Question: I have a website <URL>
But block of menu display behind logo.
.navigation class has position is absolute, z-index is 3. Logo has position is absolute. z-index is 2. And block has z-index is 10. But block of menu cannot display in fron of logo.
Please help me this issue!

'''
*
{
margin: 0;
padding: 0;
text-decoration: none;
list-style: none;
border: none;
outline: none;
}
@font-face
{
font-family: UTM_Alberta_Heavy;
src: url("/Styles/CSS/Font/UTM_Alberta_Heavy/UTM ALBERTA HEAVY.TTF");
}
@font-face
{
font-family: Pristina;
src: url("/Styles/CSS/Font/Pristina/PRISTINA_0.TTF");
}
@font-face
{
font-family: UVN_Van;
src: url("/Styles/CSS/Font/UVN_Van/UVNVAN_R.TTF");
}
@font-face
{
font-family: UTM_Pierre;
src: url("/Styles/CSS/Font/UTM_Pierre/UTM PIERRE.TTF");
}
@font-face
{
font-family: UVN_MAU_TIM_1;
src: url("/Styles/CSS/Font/UVN_Mau_Tim_1/UVNMAUTIM1.TTF");
}
@font-face
{
font-family: UVN_MAU_TIM_2;
src: url("/Styles/CSS/Font/UVN_Mau_Tim_2/UVNMAUTIM2.TTF");
}
@font-face
{
font-family: UTM_DINH_TRAN;
src: url("/Styles/CSS/Font/UTM_Dinh_Tran/UTM DINH TRAN.TTF");
}
@font-face
{
font-family: UVN_Tin_Tuc_Nhe;
src: url("/Styles/CSS/Font/UVN_Tin_Tuc_Nhe/UVNTINTUCNHE_R.TTF");
}
@font-face
{
font-family: MuaThu;
src: url("/Styles/CSS/Font/MuaThu/UVNMUATHU.TTF");
}
@font-face
{
font-family: Caolanh;
src: url("/Styles/CSS/Font/Caolanh/CAOLANH.TTF");
}
.img
{
float: left;
width: 100%;
height: 100%;
}
.link
{
float: left;
width: 100%;
height: 100%;
}
h1
{
font-weight: normal;
}
body, .line-fix-parent-width, .container, .header
{
float: left;
width: 100%;
}
body
{
background-color: #381004;
background-image: url("/Design/bg.png");
}
.container
{
}
/* CSS for navigation-left */
.navigation
{
float: left;
width: 100%;
height: 72px;
background-color: rgba(253,230,199,1);
background-image: url("/Design/nav-bg.png");
background-repeat: repeat;
position: fixed;
top: 0;
z-index: 2;
}
/*CSS For navigation*/
.navigation-wrapper
{
float: left;
width: 73.206%;
margin-left: 13.397%;
}
.nav
{
float: left;
width: 39%;
}
navigation-left
{
float: left;
}
.navigation-right
{
float: right;
}
.nav ul
{
float: left;
width: 100%;
}
.nav ul li
{
float: left;
font-family: UVN_Van;
}
.nav ul li a
{
padding: 13px;
color: #FFF;
font-size: 13px;
float: left;
}
.nav > ul > li
{
margin-top: 16px;
}
.nav > ul > li > a
{
padding: 13px;
}
.nav li.active
{
background-color: rgba(255, 255, 255, 0.2);
border-top-left-radius: 3px;
border-top-right-radius: 3px;
border-bottom-left-radius: 3px;
border-bottom-right-radius: 3px;
}
.nav li.active > a
{
color: #FFF;
}
.nav > ul li:hover
{
background-color: #fde6c7;
}
.nav > ul li:hover a
{
color: #FFF;
}
.nav > ul > li:hover
{
border-top-left-radius: 3px;
border-top-right-radius: 3px;
border-bottom-left-radius: 3px;
border-bottom-right-radius: 3px;
color: #FFF;
background-color: rgba(255, 255, 255, 0.2);
}
.nav > ul > li.has-sub > ul
{
top: 99%;
left: 0;
z-index: 10;
}
.nav > ul > li.has-sub
{
border-top-left-radius: 3px;
border-top-right-radius: 3px;
}
.has-sub span.arrow
{
text-align: center;
margin-left: 3px;
}
.nav > ul > li.has-sub > span.arrow
{
float: left;
width: 100%;
text-align: center;
margin-top: -6px;
margin-left: 0px;
}
.has-sub
{
position: relative;
}
.has-sub > ul
{
position: absolute;
top: -1px;
left: 225px;
/*display: none;*/
width: 100%;
height: 0px;
overflow: hidden;
transition: all .4s linear;
}
.has-sub > ul > li
{
background-color: rgba(55, 109, 173, 0.8);
width: 225px;
height: 0px;
overflow: hidden;
border-top: 1px solid #C0C0C0;
padding-left: 0;
padding-right: 0;
text-align: left;
}
.has-sub > ul > li:first-child
{
/*border-top: none;*/
/*border-top-left-radius: 3px;
border-top-right-radius: 3px;*/
}
.has-sub > ul > li:last-child
{
border-bottom-left-radius: 3px;
border-bottom-right-radius: 3px;
}
.has-sub > ul li a, .has-sub > ul li:hover a
{
color: #FFF;
}
.has-sub:hover > ul
{
/*display: block;*/
width: 225px;
height: auto;
}
.has-sub:hover > ul > li
{
float: left;
width: 100%;
height: auto;
}
.has-sub > ul > li:hover
{
background-color: rgba(55, 109, 173, 0.6);
}
/*CSS For navigation - End*/
.navi-hr
{
float: left;
width: 100%;
height: 7px;
background-color: #2e72cd;
position: fixed;
top: 72px;
z-index: 1;
}
/*CSS for Logo*/
.logo
{
float: left;
width: 14.348%;
height: 100px;
border-left: 5px solid #2e72cd;
border-right: 5px solid #2e72cd;
border-bottom: 5px solid #2e72cd;
border-bottom-left-radius: 15px;
border-bottom-right-radius: 15px;
position: fixed;
top: 0;
left: 42.326%;
/*background-color: #f9d7a2;*/
background: #feffff; /* Old browsers */
background: -moz-linear-gradient(top, #feffff 0%, #8db9f3 0%, #ddf1f9 0%, #a0d8ef 100%); /* FF3.6+ */
background: -webkit-gradient(linear, left top, left bottom, color-stop(0%,#feffff), color-stop(0%,#8db9f3), color-stop(0%,#ddf1f9), color-stop(100%,#a0d8ef)); /* Chrome,Safari4+ */
background: -webkit-linear-gradient(top, #feffff 0%,#8db9f3 0%,#ddf1f9 0%,#a0d8ef 100%); /* Chrome10+,Safari5.1+ */
background: -o-linear-gradient(top, #feffff 0%,#8db9f3 0%,#ddf1f9 0%,#a0d8ef 100%); /* Opera 11.10+ */
background: -ms-linear-gradient(top, #feffff 0%,#8db9f3 0%,#ddf1f9 0%,#a0d8ef 100%); /* IE10+ */
background: linear-gradient(to bottom, #feffff 0%,#8db9f3 0%,#ddf1f9 0%,#a0d8ef 100%); /* W3C */
filter: progid:DXImageTransform.Microsoft.gradient( startColorstr='#feffff', endColorstr='#a0d8ef',GradientType=0 ); /* IE6-9 */
z-index: 3;
}
.res-name
{
margin-top: 15px;
color: #04326b;
font-family: UVN_Mau_Tim_1;
font-size: 34px;
text-align: center;
font-weight: normal;
text-transform: uppercase;
}
.res-type
{
margin-top: 5px;
}
.res-cat
{
float: left;
width: 34%;
color: #04326b;
font-family: Caolanh;
font-size: 35px;
text-align: center;
font-weight: normal;
}
.sp
{
float: left;
width: 27%;
margin: 11% 2% 0 4%;
height: 1px;
background-color: #04326b;
}
.sp-left
{
}
.sp-right
{
}
/*CSS for Logo - End*/
.wrapper
{
float: left;
width: 73.206%;
margin-top: 80px;
margin-left: 13.397%;
}
/*CSS for slideshow*/
.horizontal-slideshow
{
float: left;
width: 99.2%;
height: 401px;
padding: 0.4%;
border: 1px solid #99c3fa;
background-color: #2e72cd;
position: relative;
}
/*CSS for Language bar*/
.icon-bar
{
width: 18.8%;
height: 8.728%;
position: absolute;
top: 1%;
right: 0.4%;
}
.lang-bar
{
background: rgba(255,255,255,0.6);
}
.lang-bar
{
float: left;
width: 100%;
height: 100%;
}
.lang-item
{
float: left;
width: 47%;
height: 63%;
margin-left: 3%;
margin-top: 3%;
}
.lang-item a
{
float: left;
width: 100%;
height: 100%;
}
.lang-icon
{
float: left;
width: 34.722%;
margin-right: 3%;
height: 100%;
}
.lang-name
{
float: left;
width: 62.265%;
height: 100%;
}
.lang-name span
{
float: left;
width: 100%;
height: 100%;
margin-top: 6%;
font-size: 13px;
font-family: UVN_Van;
color: #545454;
}
/*CSS for Service bar*/
.service
{
float: left;
width: 100%;
padding: 0.9% 0 1.7%;
}
.service-box
{
float: left;
width: 19.6%;
height: 123px;
margin-right: 0.5%;
background-color: #FFF;
position: relative;
}
.service-box:last-child
{
margin-right: 0;
}
.service-title
{
float: left;
width: 93%;
position: absolute;
top: 10%;
}
.service-title-tren
{
color: #96bff5;
float: left;
width: 91%;
font-family: "MuaThu";
font-size: 20px;
padding-left: 9%;
text-shadow: 1px 1px 0 rgba(0, 0, 0, 1);
}
.service-title-duoi
{
float: left;
width: 92%;
padding-left: 8%;
font-family: 'Times New Roman';
font-size: 25px;
font-weight: bold;
color: #96bff5;
text-shadow: 1px 1px 0px rgba(0, 0, 0, 1);
}
/*End*/
.special-seperate
{
float: left;
width: 100%;
height: 47px;
background-image: url("/Design/title-bg.png");
background-repeat: no-repeat;
background-size: 100% 100%;
}
.special-seperate-title
{
float: left;
width: auto;
margin-left: 1%;
margin-right: 1%;
margin-top: 2.2%;
font-family: 'Times New Roman';
font-size: 15px;
font-weight: normal;
color: #FFF;
text-transform: uppercase;
}
.arrow
{
float: left;
width: 4.2%;
margin-top: 2.2%;
}
.body-wrapper
{
float: left;
width: 100%;
}
.lbody
{
float: left;
width: 75.3%;
margin-right: 1.6%;
}
.content
{
float: left;
width: 96.8%;
border: 1px solid #99c3fa;
padding: 1.778% 1.504% 0.957%;
font-family: Arial;
font-size: 13px;
color: #FFF;
text-align: justify;
border-radius: 3px;
line-height: 16px;
background-color: #2e72cd;
background-image: url("/Design/hoavan.png");
background-repeat: no-repeat;
background-position: top right;
}
.content img
{
max-width: 100%;
}
.content-detail
{
float: left;
width: 100%;
}
.m-read-more
{
float: left;
width: 100%;
margin-top: 2px;
text-align: right;
font-style: italic;
color: #FFF;
}
.block
{
float: left;
}
.video-block
{
float: left;
width: 35.157%;
margin-right: 2.6%;
margin-top: 27px;
/*margin-bottom: 18px;*/
}
.photo-block
{
float: left;
width: 62.243%;
margin-top: 27px;
/*margin-bottom: 18px;*/
}
.block-title
{
float: left;
width: 100%;
margin-bottom: 9px;
}
.block-title h1
{
float: left;
width: 100%;
font-family: 'Times New Roman';
font-size: 15px;
text-transform: uppercase;
color: #FFF;
}
.block-content
{
float: left;
border: 1px solid #99c3fa;
background-color: #2e72cd;
}
.video-block .block-content
{
width: 95.5%;
height: 204px;
padding: 2.222%;
position: relative;
}
.play
{
float: left;
width: 10.778%;
height: 14.509%;
position: absolute;
top: 42.944%;
left: 45.111%;
opacity: 0.2;
transition: all 0.2s ease-in-out;
}
.play:hover, .video-block .block-content:hover .play
{
opacity: 1;
width: 19.778%;
height: 24.509%;
top: 37.944%;
left: 40.111%;
}
.photo-block .block-content
{
width: 97%;
height: 204px;
padding: 1.366%;
}
.photo-wrapper
{
float: left;
width: 94.774%;
padding: 3.2% 1.493% 0.64% 3.627%;
background-color: #4e8fe6;
height: 91%;
overflow: hidden;
}
.photo-item
{
float: left;
width: 31%;
height: 82px;
margin-right: 2.254%;
margin-bottom: 2.654%;
}
.rbody
{
float: left;
width: 23.1%;
}
.booking-block
{
width: 100%;
}
.contact-block
{
width: 100%;
margin-top: 27px;
}
.contact-wrapper
{
float: left;
width: 86.725%;
height: 86.225%;
padding: 6.637%;
background-color: #4e8fe6;
}
.booking-block .block-content, .contact-block .block-content
{
width: 94.5%;
height: 170px;
padding: 2.722%;
background-color: #2e72cd;
}
.contact-block .block-content
{
min-height: 203px;
}
.phone
{
float: left;
width: 21.164%;
margin: 5px 0;
}
.phone-sp
{
float: left;
width: 100%;
height: 1px;
border-top: 1px solid #65a4f8;
background-color: #3a7acf;
}
.contact-item
{
float: left;
width: 100%;
margin-top: 10px;
margin-bottom: 5px;
font-family: 'Times New Roman';
color: #FFF;
}
.c-phone, .c-name, .c-email
{
float: left;
width: 100%;
}
.c-phone
{
font-size: 25px;
font-weight: bold;
}
.c-name
{
font-size: 15px;
font-weight: bold;
}
.c-email
{
font-family: Arial;
font-size: 13px;
}
.footer
{
float: left;
width: 100%;
background-color: #002149;
margin-top: 19px;
border-top: 1px solid #001329;
}
.l-footer, .r-footer
{
float: left;
width: 50%;
}
.footer-wrapper
{
float: left;
width: 71.206%;
margin-left: 13.397%;
padding: 1%;
font-family: Arial;
font-size: 13px;
color: #FFF;
}
.l-footer
{
}
.l-footer p:first-child
{
margin-bottom: 5px;
}
.l-footer p:last-child
{
}
.r-footer a
{
color: #FFF;
}
.r-footer
{
text-align: right;
}
.r-footer p:first-child
{
/*margin-bottom: 5px;*/
}
.r-footer p:last-child
{
}
.product-container
{
float: left;
width: 102%;
margin-top: 20px;
}
.check-rate-result-mess
{
color: #ddd491;
float: left;
width: 100%;
font-family: UVN_ChuKy;
font-size: 17px;
text-align: center;
margin-bottom: 10px;
margin-top: -10px;
line-height: 20px;
}
.product-box
{
float: left;
width: 30%;
margin-right: 2%;
margin-bottom: 19px;
padding: 0.5%;
/*border: 1px solid #840404;*/
height: 306px;
-webkit-box-shadow: 1px 1px 2px 0px rgba(0,0,0,0.3);
-moz-box-shadow: 1px 1px 2px 0px rgba(0,0,0,0.3);
box-shadow: 1px 1px 2px 0px rgba(0,0,0,0.3);
background-color: #FFF;
position: relative;
}
.product-box:hover
{
background-color: #fcf7e8;
}
.product-box img
{
width: 100%;
height: 135px;
border-bottom: 1px solid #e0bbef;
}
.product-title
{
width: 100%;
text-align: center;
margin-top: 5px;
margin-bottom: 5px;
}
.product-title a
{
/*float: left;*/
width: 100%;
font-family: UTM_DINH_TRAN;
font-size: 30px;
color: #840404;
}
.product-title a:hover
{
color: #d03c3c;
}
.product-seperate
{
width: 100%;
height: 1px;
/*margin: 5px auto 7px;*/
background-color: #840404;
}
.product-sumary
{
width: 100%;
margin: 15px auto 0;
text-align: center;
color: #6f6f6f;
font-family: "UVN_Tin_Tuc_Nhe";
font-size: 14px;
}
.product-box .intro-readmore:hover
{
border: none;
}
.titlecategory
{
font-family: UTM_DINH_TRAN;
font-size: 35px;
color: #443d37;
}
.intro-readmore
{
background-color: #e0c34b;
position: absolute;
bottom: 4%;
right: 32%;
width: 36%;
height: 30px;
border-radius: 3px;
background-image: url("/Design/pattern_06.png");
background-position: top right;
background-repeat: no-repeat;
background-size: 40% 100%;
}
.intro-readmore a
{
color: #FFF;
margin-top: 7%;
float: left;
text-align: center;
width: 100%;
font-family: UVN_Tin_Tuc_Nhe;
}
.intro-readmore:hover
{
/*background-color: #f8e180;*/
}
/* CSS For Room detail*/
.left-block
{
float: left;
width: 60%;
}
.main-pic
{
float: left;
height: 300px;
width: 97%;
margin-bottom: 5px;
/*border: 1px solid #848990;*/
text-align: center;
background-color: rgba(189,199,210,0.3);
}
.main-pic img
{
/*width: 100%;*/
height: 100%;
max-width: 100%;
/*border: 1px solid #848990;*/
border: 1px solid #848990;
}
.thumb-pic
{
float: left;
width: 100%;
}
.thumb-item
{
/*border: 1px solid;*/
float: left;
height: 72px;
margin-bottom: 1%;
margin-right: 1.5%;
margin-top: 0.5%;
width: 23%;
}
.nav-thumb
{
width: 100%;
height: 100%;
border: 1px solid #848990;
}
.item-active
{
border: 1px solid #009bd5;
}
.right-block
{
float: left;
width: 39%;
text-align: justify;
font-family: UVN_Tin_Tuc_Nhe;
}
.titlepro
{
font-weight: bold;
font-size: 15px;
color: #C0C0C0;
line-height: 16px;
}
.des-info, .fared
{
font-size: 15px;
}
.fared
{
}
.lbdetail
{
float: left;
font-size: 15px;
margin-left: 26px;
margin-top: -15px;
}
.contactproduct
{
color: #FFF;
float: right;
text-align: center;
font-family: UVN_Tin_Tuc_Nhe;
font-size: 17px;
background-color: #e0c34b;
width: 36%;
height: 30px;
border-radius: 2px;
background-image: url("/Design/pattern_06.png");
background-position: top right;
background-repeat: no-repeat;
background-size: 40% 100%;
padding-top: 2%;
margin-bottom: 5%;
margin-right: 3%;
}
.contactproduct:hover
{
/*background-color: #916ea0;*/
}
.right-block hr
{
float: left;
width: 97%;
/*border-bottom: 1px dashed #3399FF;*/
}
.right-block .line-witdth-fix-parent
{
text-align: left;
}
.pic-title
{
font-family: UVN_MAU_TIM_2;
font-size: 23px;
color: #443d37;
margin-left: 1%;
}
/*CSS FOR Check rate*/
.check-rate-wrapper
{
float: left;
width: 100%;
}
.right-footer-reservation
{
width: 45%;
height: 216px;
margin: 1% auto 2%;
background-color: rgba(244,244,244,0.8);
-webkit-box-shadow: 1px 1px 2px 0px rgba(0,0,0,0.3);
-moz-box-shadow: 1px 1px 2px 0px rgba(0,0,0,0.3);
box-shadow: 1px 1px 2px 0px rgba(0,0,0,0.3);
/*background-color: rgba(189,199,210,0.8);*/
}
.right-footer-reservation-wraper, .right-footer-info-wraper
{
width: 95%;
margin: 0 auto;
}
.reservation-input
{
float: left;
width: 100%;
height: 25px;
border: 1px solid #FFF;
margin-top: 7px;
margin-bottom: 7px;
background-color: #dee3e9;
font-family: Arial;
font-size: 12px;
position: relative;
}
.half
{
width: 47.3%;
margin-right: 4%;
}
div.half:last-child
{
margin-right: 0;
}
.right-footer-reservation p
{
float: left;
width: 100%;
text-align: center;
margin-bottom: 5%;
height: 25px;
font-family: UTM_DINH_TRAN;
font-size: 45px;
color: #443d37;
}
.select-number, .chose-date
{
float: left;
width: 100%;
height: 100%;
border: none;
margin: 0;
padding: 0;
box-shadow: none;
background-color: transparent;
color: #7a7877;
padding-left: 5px;
}
.select-number
{
/*width: 107px;*/
}
.chose-date
{
/*width: 162px;*/
}
.input-icon
{
position: absolute;
top: 0;
right: 0;
background-color: #dee3e9;
height: 25px;
width: 24px;
}
.input-icon img.date
{
float: left;
margin-top: 5px;
margin-right: 8px;
}
.input-icon img.number
{
float: left;
margin-left: 13px;
margin-top: 9px;
}
.btnCheckRate
{
color: #FFF;
float: right;
text-align: center;
font-family: UVN_Tin_Tuc_Nhe;
background-color: #e0c34b;
width: 27%;
height: 36px;
border-radius: 3px;
background-image: url("/Design/pattern_06.png");
background-position: top right;
background-repeat: no-repeat;
background-size: 40% 100%;
font-size: 18px;
border: none;
margin-top: 1%;
}
'''
'''
<!DOCTYPE html>
<html xmlns="http://www.w3.org/1999/xhtml">
<head id="ctl00_ctl00_Head1"><title>
Resort Suoi Hong tai Mui Ne
</title>
<meta name="Keywords" content="Resort Suoi Hong, resort tai Mui Ne" />
<meta name="description" content="Resort Suoi Hong Mui Ne la noi nghi duong ly tuong khi den voi Phan Thiet" />
<meta name="generator" content="" />
</head>
<body>
<form>
<div class="container">
<div class="navigation">
<div class="navigation-wrapper">
<div class="nav navigation-left">
<ul><li class='active'><a href='/vn/home-12.html'> <span>TRANG CHU</span></a></li><li><a href='/vn/article/introduction-suoi-hong-resort-14-1.html'> <span>GIOI THIEU</span></a></li><li class='has-sub'><a href='/vn/danh-sach-phong-2-2.html'> <span>PHONG NGU</span></a><ul><li><a href='/vn/phong-ngu-1-2.html'> <span>Phong mot giuong</span></a></li><li><a href='/vn/phong-ngu-2-2.html'> <span>Phong hai giuong</span></a></li></ul></li><li class='has-sub'><a href='javascript:void();'> <span>DICH VU</span></a><ul><li><a href='/vn/article/phuc-vu-khach-doan-23-3.html'> <span>Phuc vu khach doan</span></a></li><li><a href='/vn/article/dich-vu-tam-bien-24-3.html'> <span>Dich vu tam bien</span></a></li></ul></li></ul>
</div>
<div class="nav navigation-right">
<ul><li><a href='/vn/category/information-4-4.html'> <span>THONG TIN</span></a></li><li><a href='/vn/gallery-6.html'> <span>HINH ANH</span></a></li><li><a href='/vn/video-5.html'> <span>VIDEO -CLIPS</span></a></li><li><a href='/vn/contact-7.html'> <span>LIEN HE</span></a></li></ul>
</div>
</div>
</div>
<div class="navi-hr"></div>
<div class="logo">
<a href="/vn/home-12.html" class="link">
<h1 class="res-name line-fix-parent-width">Suoi Hong</h1>
<div class="res-type line-fix-parent-width">
<span class="sp sp-left"></span>
<span class="res-cat">Resort</span>
<span class="sp sp-left"></span>
</div>
</a>
</div>
<div class="wrapper">
</div>
</form>
</body>
</html>
'''
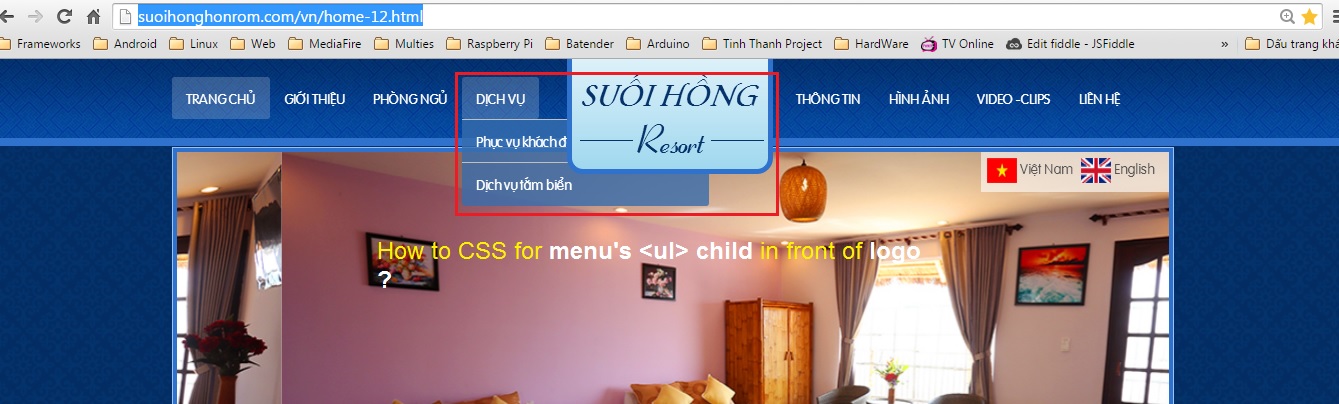
Answer: '''
*
{
margin: 0;
padding: 0;
text-decoration: none;
list-style: none;
border: none;
outline: none;
}
@font-face
{
font-family: UTM_Alberta_Heavy;
src: url("/Styles/CSS/Font/UTM_Alberta_Heavy/UTM ALBERTA HEAVY.TTF");
}
@font-face
{
font-family: Pristina;
src: url("/Styles/CSS/Font/Pristina/PRISTINA_0.TTF");
}
@font-face
{
font-family: UVN_Van;
src: url("/Styles/CSS/Font/UVN_Van/UVNVAN_R.TTF");
}
@font-face
{
font-family: UTM_Pierre;
src: url("/Styles/CSS/Font/UTM_Pierre/UTM PIERRE.TTF");
}
@font-face
{
font-family: UVN_MAU_TIM_1;
src: url("/Styles/CSS/Font/UVN_Mau_Tim_1/UVNMAUTIM1.TTF");
}
@font-face
{
font-family: UVN_MAU_TIM_2;
src: url("/Styles/CSS/Font/UVN_Mau_Tim_2/UVNMAUTIM2.TTF");
}
@font-face
{
font-family: UTM_DINH_TRAN;
src: url("/Styles/CSS/Font/UTM_Dinh_Tran/UTM DINH TRAN.TTF");
}
@font-face
{
font-family: UVN_Tin_Tuc_Nhe;
src: url("/Styles/CSS/Font/UVN_Tin_Tuc_Nhe/UVNTINTUCNHE_R.TTF");
}
@font-face
{
font-family: MuaThu;
src: url("/Styles/CSS/Font/MuaThu/UVNMUATHU.TTF");
}
@font-face
{
font-family: Caolanh;
src: url("/Styles/CSS/Font/Caolanh/CAOLANH.TTF");
}
.img
{
float: left;
width: 100%;
height: 100%;
}
.link
{
float: left;
width: 100%;
height: 100%;
}
h1
{
font-weight: normal;
}
body, .line-fix-parent-width, .container, .header
{
float: left;
width: 100%;
}
body
{
background-color: #381004;
background-image: url("/Design/bg.png");
}
.container
{
}
/* CSS for navigation-left */
.navigation
{
float: left;
width: 100%;
height: 72px;
background-color: rgba(253,230,199,1);
background-image: url("/Design/nav-bg.png");
background-repeat: repeat;
position: fixed;
top: 0;
z-index: 2;
}
/*CSS For navigation*/
.navigation-wrapper
{
float: left;
width: 73.206%;
margin-left: 13.397%;
}
.nav
{
float: left;
width: 39%;
}
navigation-left
{
float: left;
}
.navigation-right
{
float: right;
}
.nav ul
{
float: left;
width: 100%;
}
.nav ul li
{
float: left;
font-family: UVN_Van;
}
.nav ul li a
{
padding: 13px;
color: #FFF;
font-size: 13px;
float: left;
}
.nav > ul > li
{
margin-top: 16px;
}
.nav > ul > li > a
{
padding: 13px;
}
.nav li.active
{
background-color: rgba(255, 255, 255, 0.2);
border-top-left-radius: 3px;
border-top-right-radius: 3px;
border-bottom-left-radius: 3px;
border-bottom-right-radius: 3px;
}
.nav li.active > a
{
color: #FFF;
}
.nav > ul li:hover
{
background-color: #fde6c7;
}
.nav > ul li:hover a
{
color: #FFF;
}
.nav > ul > li:hover
{
border-top-left-radius: 3px;
border-top-right-radius: 3px;
border-bottom-left-radius: 3px;
border-bottom-right-radius: 3px;
color: #FFF;
background-color: rgba(255, 255, 255, 0.2);
}
.nav > ul > li.has-sub > ul
{
top: 99%;
left: 0;
z-index: 10;
}
.nav > ul > li.has-sub
{
border-top-left-radius: 3px;
border-top-right-radius: 3px;
}
.has-sub span.arrow
{
text-align: center;
margin-left: 3px;
}
.nav > ul > li.has-sub > span.arrow
{
float: left;
width: 100%;
text-align: center;
margin-top: -6px;
margin-left: 0px;
}
.has-sub
{
position: relative;
}
.has-sub > ul
{
position: absolute;
top: -1px;
left: 225px;
/*display: none;*/
width: 100%;
height: 0px;
overflow: hidden;
transition: all .4s linear;
}
.has-sub > ul > li
{
background-color: rgba(55, 109, 173, 0.8);
width: 225px;
height: 0px;
overflow: hidden;
border-top: 1px solid #C0C0C0;
padding-left: 0;
padding-right: 0;
text-align: left;
}
.has-sub > ul > li:first-child
{
/*border-top: none;*/
/*border-top-left-radius: 3px;
border-top-right-radius: 3px;*/
}
.has-sub > ul > li:last-child
{
border-bottom-left-radius: 3px;
border-bottom-right-radius: 3px;
}
.has-sub > ul li a, .has-sub > ul li:hover a
{
color: #FFF;
}
.has-sub:hover > ul
{
/*display: block;*/
width: 225px;
height: auto;
}
.has-sub:hover > ul > li
{
float: left;
width: 100%;
height: auto;
}
.has-sub > ul > li:hover
{
background-color: rgba(55, 109, 173, 0.6);
}
/*CSS For navigation - End*/
.navi-hr
{
float: left;
width: 100%;
height: 7px;
background-color: #2e72cd;
position: fixed;
top: 72px;
z-index: 1;
}
/*CSS for Logo*/
.logo
{
float: left;
width: 14.348%;
height: 100px;
border-left: 5px solid #2e72cd;
border-right: 5px solid #2e72cd;
border-bottom: 5px solid #2e72cd;
border-bottom-left-radius: 15px;
border-bottom-right-radius: 15px;
position: fixed;
top: 0;
left: 42.326%;
/*background-color: #f9d7a2;*/
background: #feffff; /* Old browsers */
background: -moz-linear-gradient(top, #feffff 0%, #8db9f3 0%, #ddf1f9 0%, #a0d8ef 100%); /* FF3.6+ */
background: -webkit-gradient(linear, left top, left bottom, color-stop(0%,#feffff), color-stop(0%,#8db9f3), color-stop(0%,#ddf1f9), color-stop(100%,#a0d8ef)); /* Chrome,Safari4+ */
background: -webkit-linear-gradient(top, #feffff 0%,#8db9f3 0%,#ddf1f9 0%,#a0d8ef 100%); /* Chrome10+,Safari5.1+ */
background: -o-linear-gradient(top, #feffff 0%,#8db9f3 0%,#ddf1f9 0%,#a0d8ef 100%); /* Opera 11.10+ */
background: -ms-linear-gradient(top, #feffff 0%,#8db9f3 0%,#ddf1f9 0%,#a0d8ef 100%); /* IE10+ */
background: linear-gradient(to bottom, #feffff 0%,#8db9f3 0%,#ddf1f9 0%,#a0d8ef 100%); /* W3C */
filter: progid:DXImageTransform.Microsoft.gradient( startColorstr='#feffff', endColorstr='#a0d8ef',GradientType=0 ); /* IE6-9 */
z-index: 3;
}
.res-name
{
margin-top: 15px;
color: #04326b;
font-family: UVN_Mau_Tim_1;
font-size: 34px;
text-align: center;
font-weight: normal;
text-transform: uppercase;
}
.res-type
{
margin-top: 5px;
}
.res-cat
{
float: left;
width: 34%;
color: #04326b;
font-family: Caolanh;
font-size: 35px;
text-align: center;
font-weight: normal;
}
.sp
{
float: left;
width: 27%;
margin: 11% 2% 0 4%;
height: 1px;
background-color: #04326b;
}
.sp-left
{
}
.sp-right
{
}
/*CSS for Logo - End*/
.wrapper
{
float: left;
width: 73.206%;
margin-top: 80px;
margin-left: 13.397%;
}
/*CSS for slideshow*/
.horizontal-slideshow
{
float: left;
width: 99.2%;
height: 401px;
padding: 0.4%;
border: 1px solid #99c3fa;
background-color: #2e72cd;
position: relative;
}
/*CSS for Language bar*/
.icon-bar
{
width: 18.8%;
height: 8.728%;
position: absolute;
top: 1%;
right: 0.4%;
}
.lang-bar
{
background: rgba(255,255,255,0.6);
}
.lang-bar
{
float: left;
width: 100%;
height: 100%;
}
.lang-item
{
float: left;
width: 47%;
height: 63%;
margin-left: 3%;
margin-top: 3%;
}
.lang-item a
{
float: left;
width: 100%;
height: 100%;
}
.lang-icon
{
float: left;
width: 34.722%;
margin-right: 3%;
height: 100%;
}
.lang-name
{
float: left;
width: 62.265%;
height: 100%;
}
.lang-name span
{
float: left;
width: 100%;
height: 100%;
margin-top: 6%;
font-size: 13px;
font-family: UVN_Van;
color: #545454;
}
/*CSS for Service bar*/
.service
{
float: left;
width: 100%;
padding: 0.9% 0 1.7%;
}
.service-box
{
float: left;
width: 19.6%;
height: 123px;
margin-right: 0.5%;
background-color: #FFF;
position: relative;
}
.service-box:last-child
{
margin-right: 0;
}
.service-title
{
float: left;
width: 93%;
position: absolute;
top: 10%;
}
.service-title-tren
{
color: #96bff5;
float: left;
width: 91%;
font-family: "MuaThu";
font-size: 20px;
padding-left: 9%;
text-shadow: 1px 1px 0 rgba(0, 0, 0, 1);
}
.service-title-duoi
{
float: left;
width: 92%;
padding-left: 8%;
font-family: 'Times New Roman';
font-size: 25px;
font-weight: bold;
color: #96bff5;
text-shadow: 1px 1px 0px rgba(0, 0, 0, 1);
}
/*End*/
.special-seperate
{
float: left;
width: 100%;
height: 47px;
background-image: url("/Design/title-bg.png");
background-repeat: no-repeat;
background-size: 100% 100%;
}
.special-seperate-title
{
float: left;
width: auto;
margin-left: 1%;
margin-right: 1%;
margin-top: 2.2%;
font-family: 'Times New Roman';
font-size: 15px;
font-weight: normal;
color: #FFF;
text-transform: uppercase;
}
.arrow
{
float: left;
width: 4.2%;
margin-top: 2.2%;
}
.body-wrapper
{
float: left;
width: 100%;
}
.lbody
{
float: left;
width: 75.3%;
margin-right: 1.6%;
}
.content
{
float: left;
width: 96.8%;
border: 1px solid #99c3fa;
padding: 1.778% 1.504% 0.957%;
font-family: Arial;
font-size: 13px;
color: #FFF;
text-align: justify;
border-radius: 3px;
line-height: 16px;
background-color: #2e72cd;
background-image: url("/Design/hoavan.png");
background-repeat: no-repeat;
background-position: top right;
}
.content img
{
max-width: 100%;
}
.content-detail
{
float: left;
width: 100%;
}
.m-read-more
{
float: left;
width: 100%;
margin-top: 2px;
text-align: right;
font-style: italic;
color: #FFF;
}
.block
{
float: left;
}
.video-block
{
float: left;
width: 35.157%;
margin-right: 2.6%;
margin-top: 27px;
/*margin-bottom: 18px;*/
}
.photo-block
{
float: left;
width: 62.243%;
margin-top: 27px;
/*margin-bottom: 18px;*/
}
.block-title
{
float: left;
width: 100%;
margin-bottom: 9px;
}
.block-title h1
{
float: left;
width: 100%;
font-family: 'Times New Roman';
font-size: 15px;
text-transform: uppercase;
color: #FFF;
}
.block-content
{
float: left;
border: 1px solid #99c3fa;
background-color: #2e72cd;
}
.video-block .block-content
{
width: 95.5%;
height: 204px;
padding: 2.222%;
position: relative;
}
.play
{
float: left;
width: 10.778%;
height: 14.509%;
position: absolute;
top: 42.944%;
left: 45.111%;
opacity: 0.2;
transition: all 0.2s ease-in-out;
}
.play:hover, .video-block .block-content:hover .play
{
opacity: 1;
width: 19.778%;
height: 24.509%;
top: 37.944%;
left: 40.111%;
}
.photo-block .block-content
{
width: 97%;
height: 204px;
padding: 1.366%;
}
.photo-wrapper
{
float: left;
width: 94.774%;
padding: 3.2% 1.493% 0.64% 3.627%;
background-color: #4e8fe6;
height: 91%;
overflow: hidden;
}
.photo-item
{
float: left;
width: 31%;
height: 82px;
margin-right: 2.254%;
margin-bottom: 2.654%;
}
.rbody
{
float: left;
width: 23.1%;
}
.booking-block
{
width: 100%;
}
.contact-block
{
width: 100%;
margin-top: 27px;
}
.contact-wrapper
{
float: left;
width: 86.725%;
height: 86.225%;
padding: 6.637%;
background-color: #4e8fe6;
}
.booking-block .block-content, .contact-block .block-content
{
width: 94.5%;
height: 170px;
padding: 2.722%;
background-color: #2e72cd;
}
.contact-block .block-content
{
min-height: 203px;
}
.phone
{
float: left;
width: 21.164%;
margin: 5px 0;
}
.phone-sp
{
float: left;
width: 100%;
height: 1px;
border-top: 1px solid #65a4f8;
background-color: #3a7acf;
}
.contact-item
{
float: left;
width: 100%;
margin-top: 10px;
margin-bottom: 5px;
font-family: 'Times New Roman';
color: #FFF;
}
.c-phone, .c-name, .c-email
{
float: left;
width: 100%;
}
.c-phone
{
font-size: 25px;
font-weight: bold;
}
.c-name
{
font-size: 15px;
font-weight: bold;
}
.c-email
{
font-family: Arial;
font-size: 13px;
}
.footer
{
float: left;
width: 100%;
background-color: #002149;
margin-top: 19px;
border-top: 1px solid #001329;
}
.l-footer, .r-footer
{
float: left;
width: 50%;
}
.footer-wrapper
{
float: left;
width: 71.206%;
margin-left: 13.397%;
padding: 1%;
font-family: Arial;
font-size: 13px;
color: #FFF;
}
.l-footer
{
}
.l-footer p:first-child
{
margin-bottom: 5px;
}
.l-footer p:last-child
{
}
.r-footer a
{
color: #FFF;
}
.r-footer
{
text-align: right;
}
.r-footer p:first-child
{
/*margin-bottom: 5px;*/
}
.r-footer p:last-child
{
}
.product-container
{
float: left;
width: 102%;
margin-top: 20px;
}
.check-rate-result-mess
{
color: #ddd491;
float: left;
width: 100%;
font-family: UVN_ChuKy;
font-size: 17px;
text-align: center;
margin-bottom: 10px;
margin-top: -10px;
line-height: 20px;
}
.product-box
{
float: left;
width: 30%;
margin-right: 2%;
margin-bottom: 19px;
padding: 0.5%;
/*border: 1px solid #840404;*/
height: 306px;
-webkit-box-shadow: 1px 1px 2px 0px rgba(0,0,0,0.3);
-moz-box-shadow: 1px 1px 2px 0px rgba(0,0,0,0.3);
box-shadow: 1px 1px 2px 0px rgba(0,0,0,0.3);
background-color: #FFF;
position: relative;
}
.product-box:hover
{
background-color: #fcf7e8;
}
.product-box img
{
width: 100%;
height: 135px;
border-bottom: 1px solid #e0bbef;
}
.product-title
{
width: 100%;
text-align: center;
margin-top: 5px;
margin-bottom: 5px;
}
.product-title a
{
/*float: left;*/
width: 100%;
font-family: UTM_DINH_TRAN;
font-size: 30px;
color: #840404;
}
.product-title a:hover
{
color: #d03c3c;
}
.product-seperate
{
width: 100%;
height: 1px;
/*margin: 5px auto 7px;*/
background-color: #840404;
}
.product-sumary
{
width: 100%;
margin: 15px auto 0;
text-align: center;
color: #6f6f6f;
font-family: "UVN_Tin_Tuc_Nhe";
font-size: 14px;
}
.product-box .intro-readmore:hover
{
border: none;
}
.titlecategory
{
font-family: UTM_DINH_TRAN;
font-size: 35px;
color: #443d37;
}
.intro-readmore
{
background-color: #e0c34b;
position: absolute;
bottom: 4%;
right: 32%;
width: 36%;
height: 30px;
border-radius: 3px;
background-image: url("/Design/pattern_06.png");
background-position: top right;
background-repeat: no-repeat;
background-size: 40% 100%;
}
.intro-readmore a
{
color: #FFF;
margin-top: 7%;
float: left;
text-align: center;
width: 100%;
font-family: UVN_Tin_Tuc_Nhe;
}
.intro-readmore:hover
{
/*background-color: #f8e180;*/
}
/* CSS For Room detail*/
.left-block
{
float: left;
width: 60%;
}
.main-pic
{
float: left;
height: 300px;
width: 97%;
margin-bottom: 5px;
/*border: 1px solid #848990;*/
text-align: center;
background-color: rgba(189,199,210,0.3);
}
.main-pic img
{
/*width: 100%;*/
height: 100%;
max-width: 100%;
/*border: 1px solid #848990;*/
border: 1px solid #848990;
}
.thumb-pic
{
float: left;
width: 100%;
}
.thumb-item
{
/*border: 1px solid;*/
float: left;
height: 72px;
margin-bottom: 1%;
margin-right: 1.5%;
margin-top: 0.5%;
width: 23%;
}
.nav-thumb
{
width: 100%;
height: 100%;
border: 1px solid #848990;
}
.item-active
{
border: 1px solid #009bd5;
}
.right-block
{
float: left;
width: 39%;
text-align: justify;
font-family: UVN_Tin_Tuc_Nhe;
}
.titlepro
{
font-weight: bold;
font-size: 15px;
color: #C0C0C0;
line-height: 16px;
}
.des-info, .fared
{
font-size: 15px;
}
.fared
{
}
.lbdetail
{
float: left;
font-size: 15px;
margin-left: 26px;
margin-top: -15px;
}
.contactproduct
{
color: #FFF;
float: right;
text-align: center;
font-family: UVN_Tin_Tuc_Nhe;
font-size: 17px;
background-color: #e0c34b;
width: 36%;
height: 30px;
border-radius: 2px;
background-image: url("/Design/pattern_06.png");
background-position: top right;
background-repeat: no-repeat;
background-size: 40% 100%;
padding-top: 2%;
margin-bottom: 5%;
margin-right: 3%;
}
.contactproduct:hover
{
/*background-color: #916ea0;*/
}
.right-block hr
{
float: left;
width: 97%;
/*border-bottom: 1px dashed #3399FF;*/
}
.right-block .line-witdth-fix-parent
{
text-align: left;
}
.pic-title
{
font-family: UVN_MAU_TIM_2;
font-size: 23px;
color: #443d37;
margin-left: 1%;
}
/*CSS FOR Check rate*/
.check-rate-wrapper
{
float: left;
width: 100%;
}
.right-footer-reservation
{
width: 45%;
height: 216px;
margin: 1% auto 2%;
background-color: rgba(244,244,244,0.8);
-webkit-box-shadow: 1px 1px 2px 0px rgba(0,0,0,0.3);
-moz-box-shadow: 1px 1px 2px 0px rgba(0,0,0,0.3);
box-shadow: 1px 1px 2px 0px rgba(0,0,0,0.3);
/*background-color: rgba(189,199,210,0.8);*/
}
.right-footer-reservation-wraper, .right-footer-info-wraper
{
width: 95%;
margin: 0 auto;
}
.reservation-input
{
float: left;
width: 100%;
height: 25px;
border: 1px solid #FFF;
margin-top: 7px;
margin-bottom: 7px;
background-color: #dee3e9;
font-family: Arial;
font-size: 12px;
position: relative;
}
.half
{
width: 47.3%;
margin-right: 4%;
}
div.half:last-child
{
margin-right: 0;
}
.right-footer-reservation p
{
float: left;
width: 100%;
text-align: center;
margin-bottom: 5%;
height: 25px;
font-family: UTM_DINH_TRAN;
font-size: 45px;
color: #443d37;
}
.select-number, .chose-date
{
float: left;
width: 100%;
height: 100%;
border: none;
margin: 0;
padding: 0;
box-shadow: none;
background-color: transparent;
color: #7a7877;
padding-left: 5px;
}
.select-number
{
/*width: 107px;*/
}
.chose-date
{
/*width: 162px;*/
}
.input-icon
{
position: absolute;
top: 0;
right: 0;
background-color: #dee3e9;
height: 25px;
width: 24px;
}
.input-icon img.date
{
float: left;
margin-top: 5px;
margin-right: 8px;
}
.input-icon img.number
{
float: left;
margin-left: 13px;
margin-top: 9px;
}
.btnCheckRate
{
color: #FFF;
float: right;
text-align: center;
font-family: UVN_Tin_Tuc_Nhe;
background-color: #e0c34b;
width: 27%;
height: 36px;
border-radius: 3px;
background-image: url("/Design/pattern_06.png");
background-position: top right;
background-repeat: no-repeat;
background-size: 40% 100%;
font-size: 18px;
border: none;
margin-top: 1%;
}
'''
'''
<form>
<div class="container">
<div class="navigation">
<div class="navigation-wrapper">
<div class="nav navigation-left">
<ul><li class='active'><a href='/vn/home-12.html'> <span>TRANG CHU</span></a></li><li><a href='/vn/article/introduction-suoi-hong-resort-14-1.html'> <span>GIOI THIEU</span></a></li><li class='has-sub'><a href='/vn/danh-sach-phong-2-2.html'> <span>PHONG NGU</span></a><ul><li><a href='/vn/phong-ngu-1-2.html'> <span>Phong mot giuong</span></a></li><li><a href='/vn/phong-ngu-2-2.html'> <span>Phong hai giuong</span></a></li></ul></li><li class='has-sub'><a href='javascript:void();'> <span>DICH VU</span></a><ul><li><a href='/vn/article/phuc-vu-khach-doan-23-3.html'> <span>Phuc vu khach doan</span></a></li><li><a href='/vn/article/dich-vu-tam-bien-24-3.html'> <span>Dich vu tam bien</span></a></li></ul></li></ul>
</div>
<div class="logo">
<a href="/vn/home-12.html" class="link">
<h1 class="res-name line-fix-parent-width">Suoi Hong</h1>
<div class="res-type line-fix-parent-width">
<span class="sp sp-left"></span>
<span class="res-cat">Resort</span>
<span class="sp sp-left"></span>
</div>
</a>
</div>
<div class="nav navigation-right">
<ul><li><a href='/vn/category/information-4-4.html'> <span>THONG TIN</span></a></li><li><a href='/vn/gallery-6.html'> <span>HINH ANH</span></a></li><li><a href='/vn/video-5.html'> <span>VIDEO -CLIPS</span></a></li><li><a href='/vn/contact-7.html'> <span>LIEN HE</span></a></li></ul>
</div>
</div>
</div>
<div class="navi-hr"></div>
<div class="wrapper">
</div>
</form>
'''
See this demo it'll help.